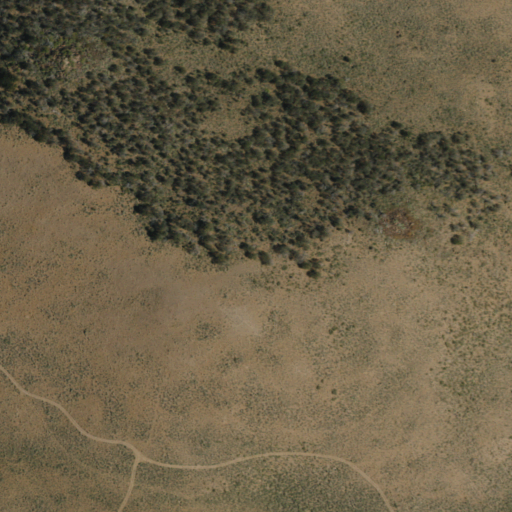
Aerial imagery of mountain in Nevada named Cherry Mountain containing shrub and evergreen forest